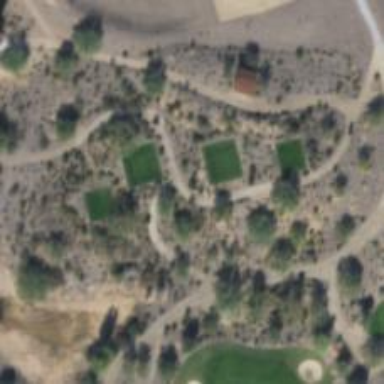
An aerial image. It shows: Path for both road and golf.